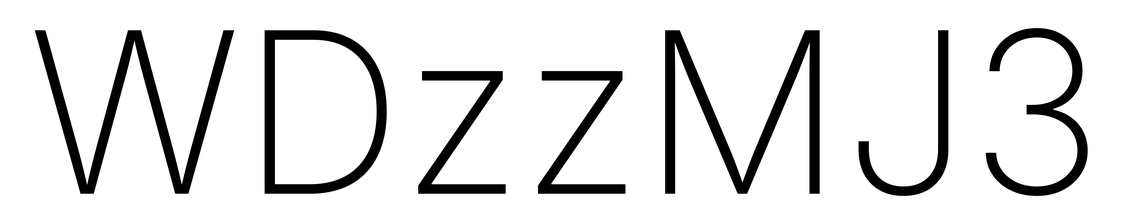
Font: Inter_ExtraLight